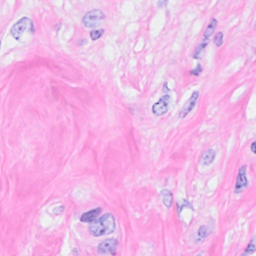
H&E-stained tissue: Breast